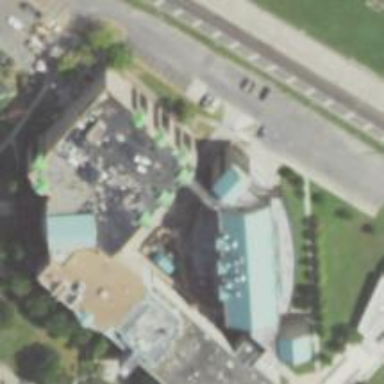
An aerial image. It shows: College.